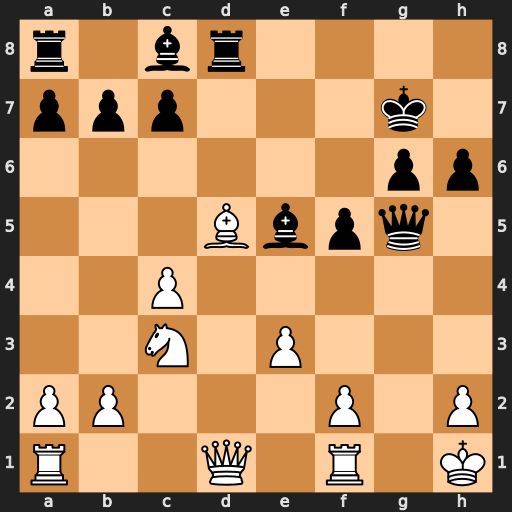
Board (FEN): r1br4/ppp3k1/6pp/3Bbpq1/2P5/2N1P3/PP3P1P/R2Q1R1K
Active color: w
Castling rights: -
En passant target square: -
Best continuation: f4 Qe7 fxe5